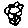
Label: flower